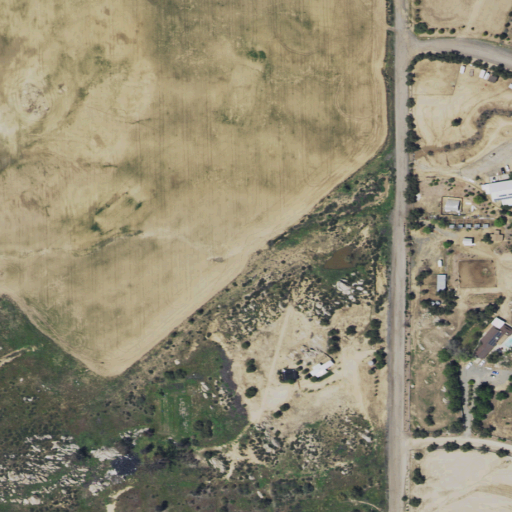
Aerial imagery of valley in California named Lorenz Canyon containing grassland, open development, cultivated crops, and shrub